Question: I have been building a django app for creating static pages without any ajax requests. However I would like to build a dynamic subpage that would change its content without page refresh/reload. I will try to outline what I am trying to accomplish and I hope someone can point me to the right direction.
This is my page:

Basicly I would like to suggest stock replacement to users. Page suggests to sell stock symbol SRCE and buy symbol XOM. In table I add some extra data, like dividend yield, payout ratio, ...
Now what I want to implement is, by clicking on "I don't want to sell SRCE", I want to replace stock SRCE with another stock from my sell list. By clicking "I don't want to buy XOM" I want to replace XOM with another stock in my buy list.
I could simply create new urls and pages for that, but because I only want to change data in table and symbol name (also graph data, but I'll deal with it later) I think it would be easier if page would not reload. Stock and its data would be replaced dynamically through js/jquery?
I am sorry for long post, here comes my question.
I thought angular.js was the way to go, but after watching a few videos I think its too complex for such an easy task. Should I use raw ajax/jquery?
I guess data for both sell and buy list should be in json format. How do I make json data to be shown in page and replaced dynamically?
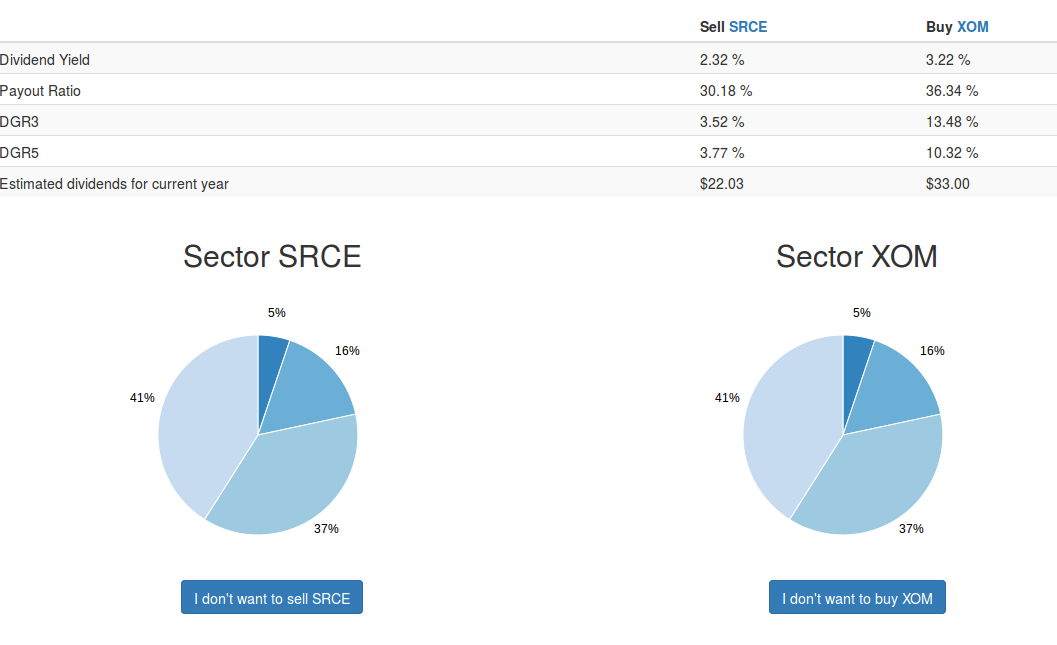
Answer: Yes JavaScript is what u need for it.
You don't really need a JS-Library for this but JQuery makes things way easier.
You can avoid using Ajax by loading all stock data while the page is loading and write it into e.g. a JavaScript-Array. Then just replace the data in the table by using the loaded data from the Array when the button is clicked.
This maybe makes your page load slow at the start but guarantees fast interaction after it has finfished loading.
Using Ajax (accessing a pythong script which loads single data from the data base and responds with it to your browser) maybe cause longer loading time when changing the stock proposal in case the user clicks the "I dont want to buy"-button.
For how to parse Json-Data you can e.g. read this article:
<URL>